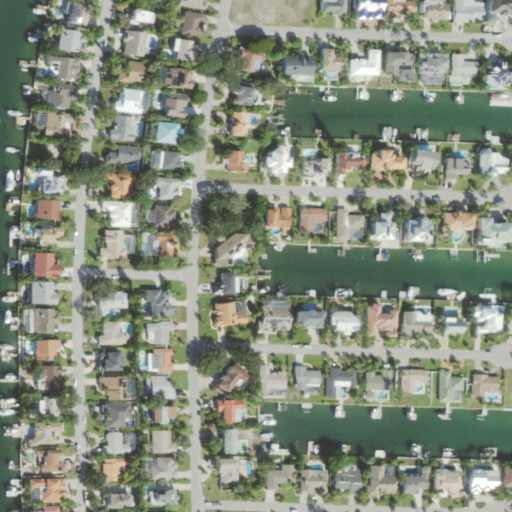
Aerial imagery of island in Florida named Paradise Key containing medium intensity development, low intensity development, open water, high intensity development, and open development